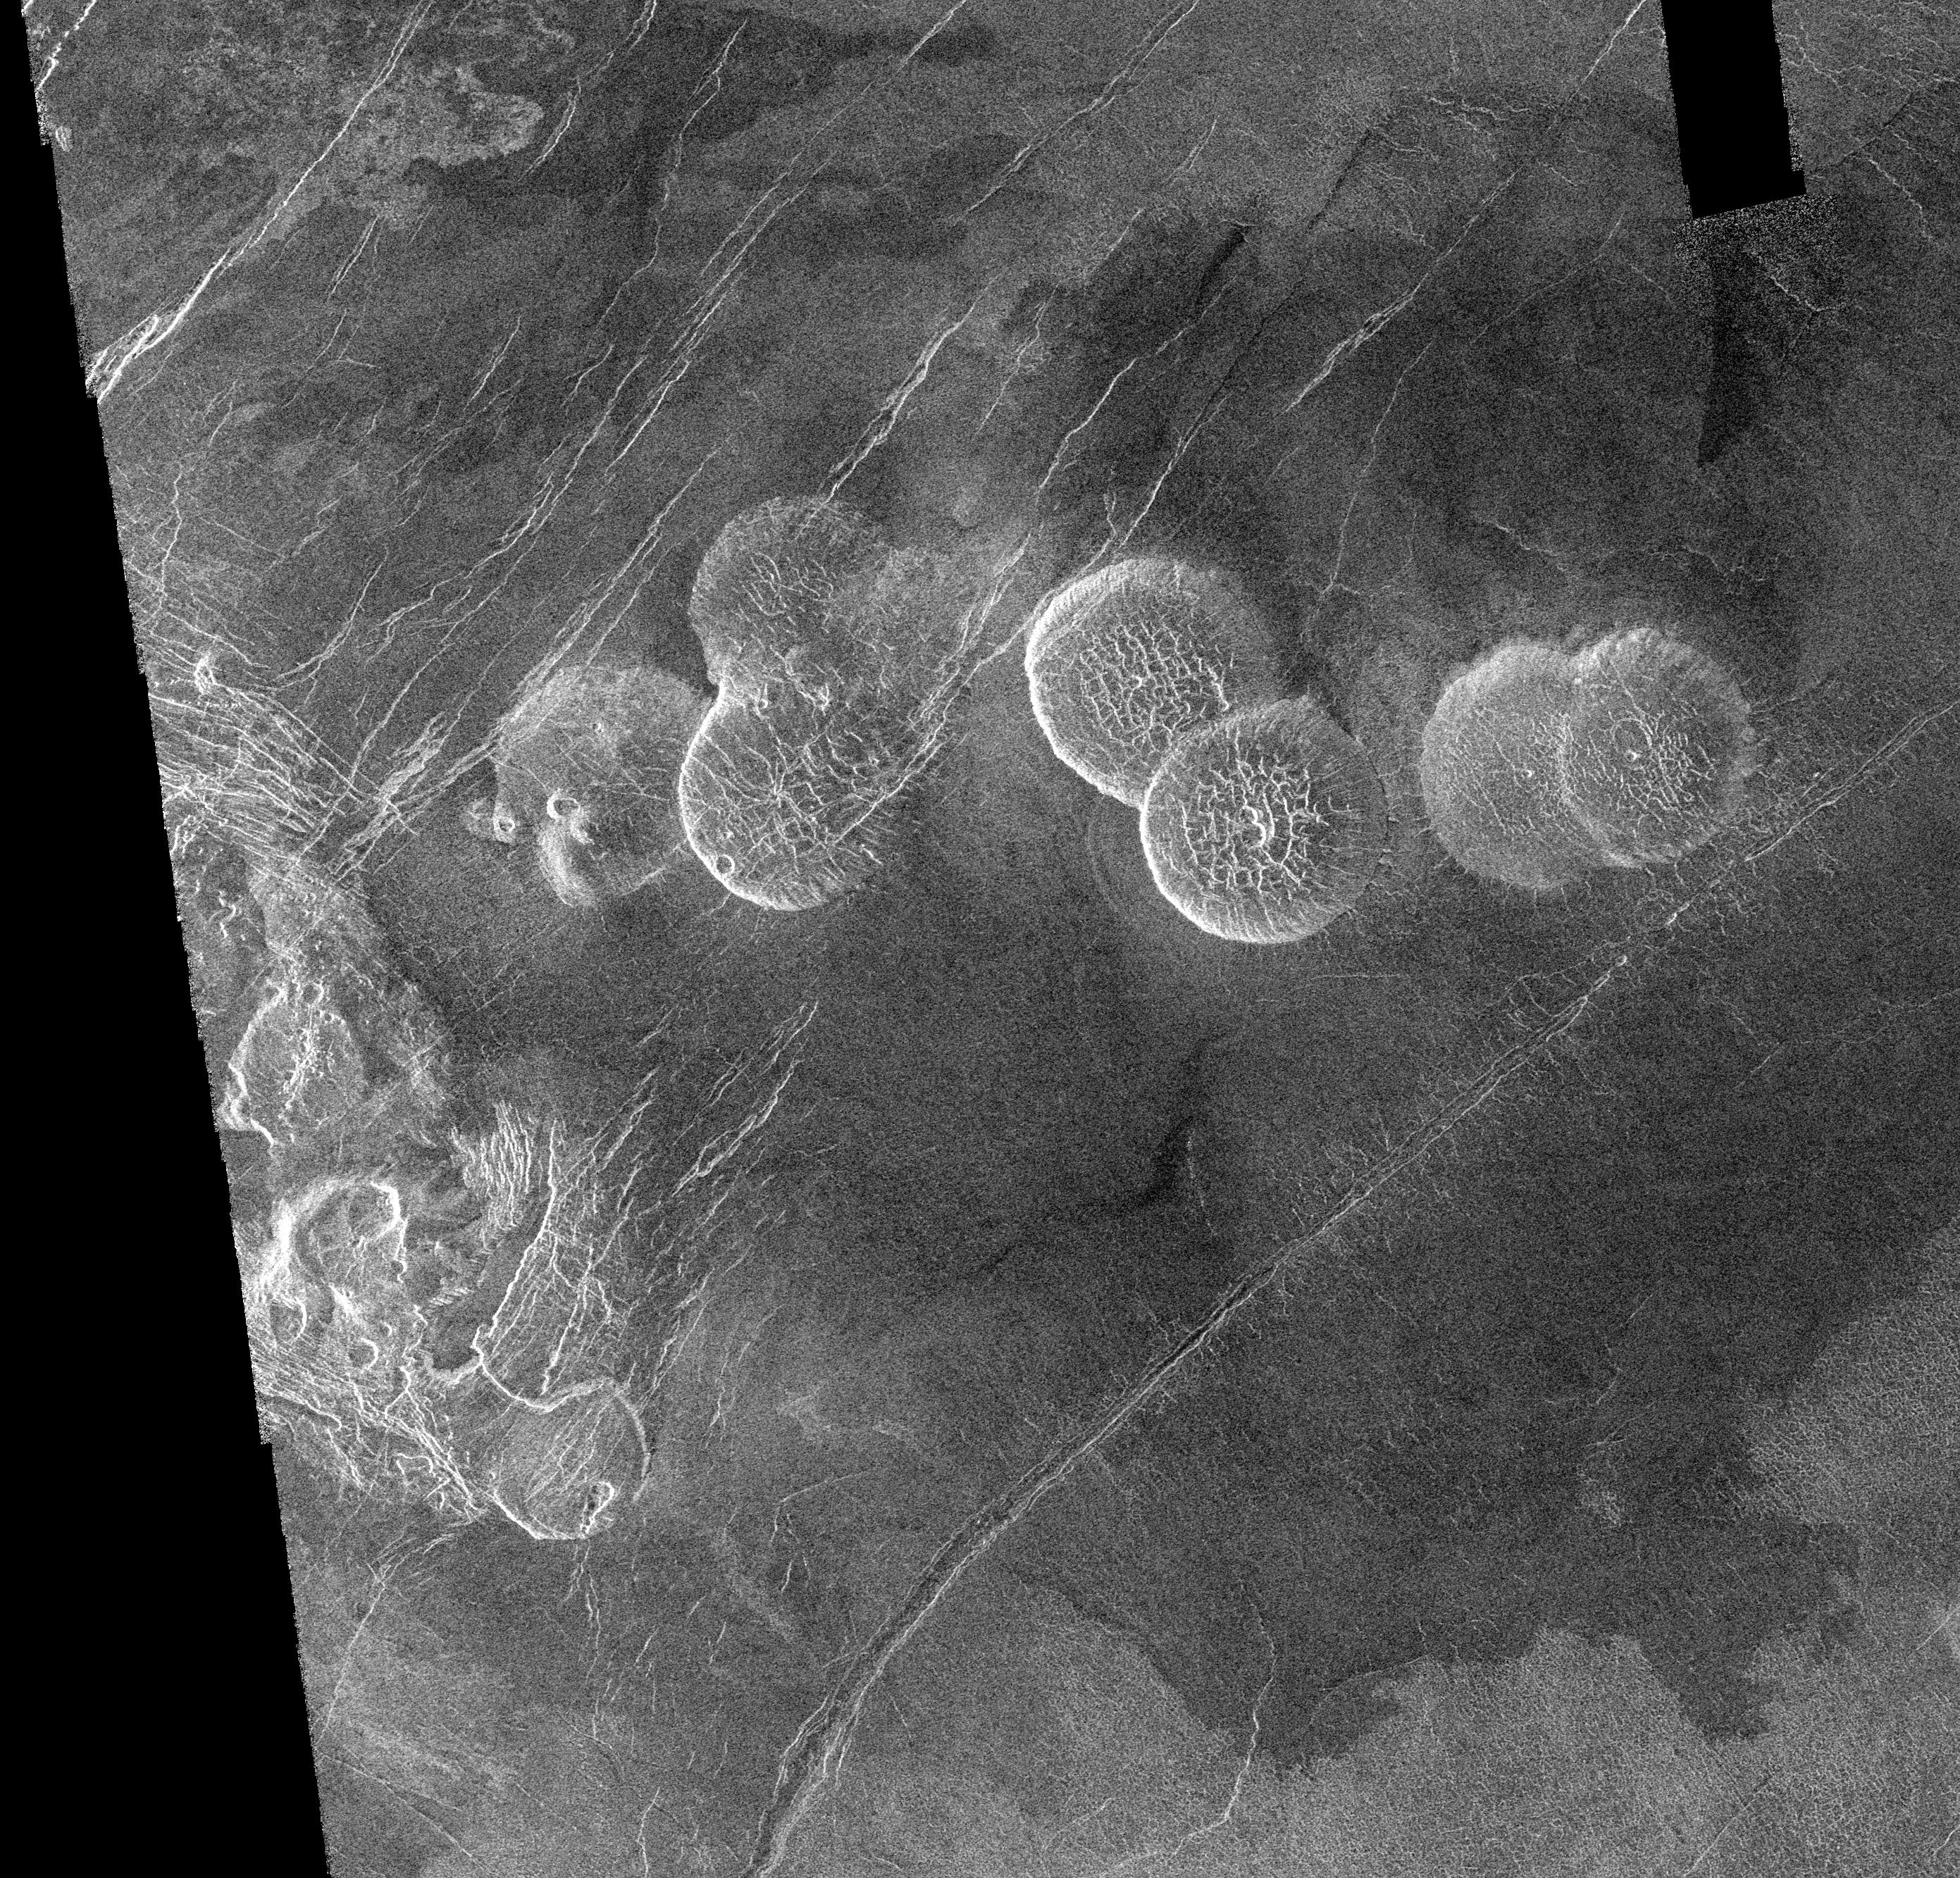
Venus - Alpha Regio Venus, Magellan